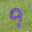
Label: 9